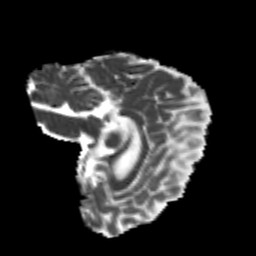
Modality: MD
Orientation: sagittal
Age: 23
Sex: female
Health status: healthy
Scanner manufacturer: philips
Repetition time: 7.388 s
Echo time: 0.08599 s